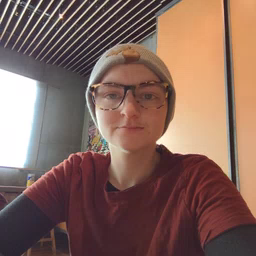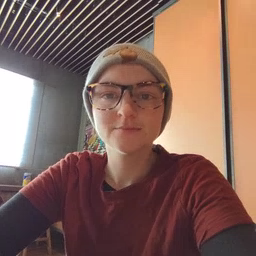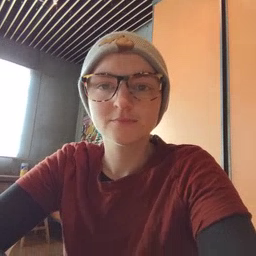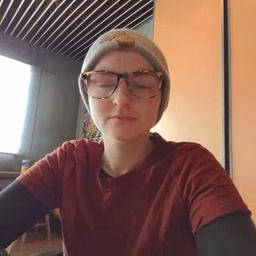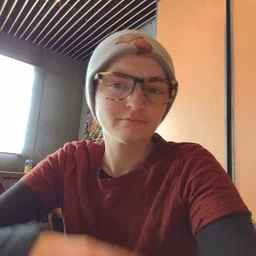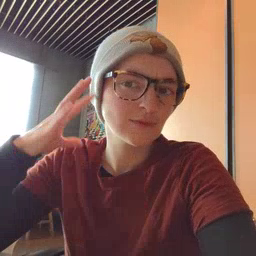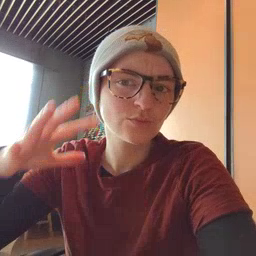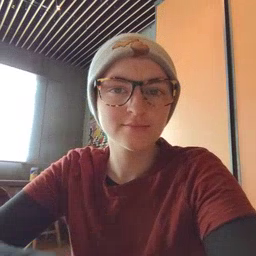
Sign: noisy